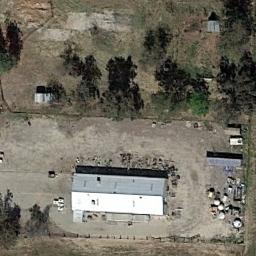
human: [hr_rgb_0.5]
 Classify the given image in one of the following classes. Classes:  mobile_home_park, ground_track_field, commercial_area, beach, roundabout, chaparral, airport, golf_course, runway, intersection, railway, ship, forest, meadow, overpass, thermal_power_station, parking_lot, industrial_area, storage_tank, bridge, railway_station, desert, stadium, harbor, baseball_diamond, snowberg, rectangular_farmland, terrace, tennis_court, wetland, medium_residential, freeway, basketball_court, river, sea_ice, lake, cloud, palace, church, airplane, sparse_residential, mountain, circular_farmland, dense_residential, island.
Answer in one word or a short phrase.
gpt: sparse_residential